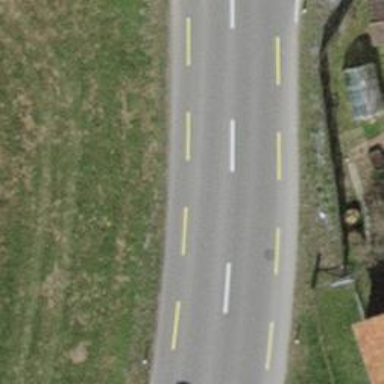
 equipped with cycle lane on both sides."